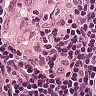
Metastatic tissue present: yes